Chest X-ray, AP view. Patient: 54 years old, sex F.
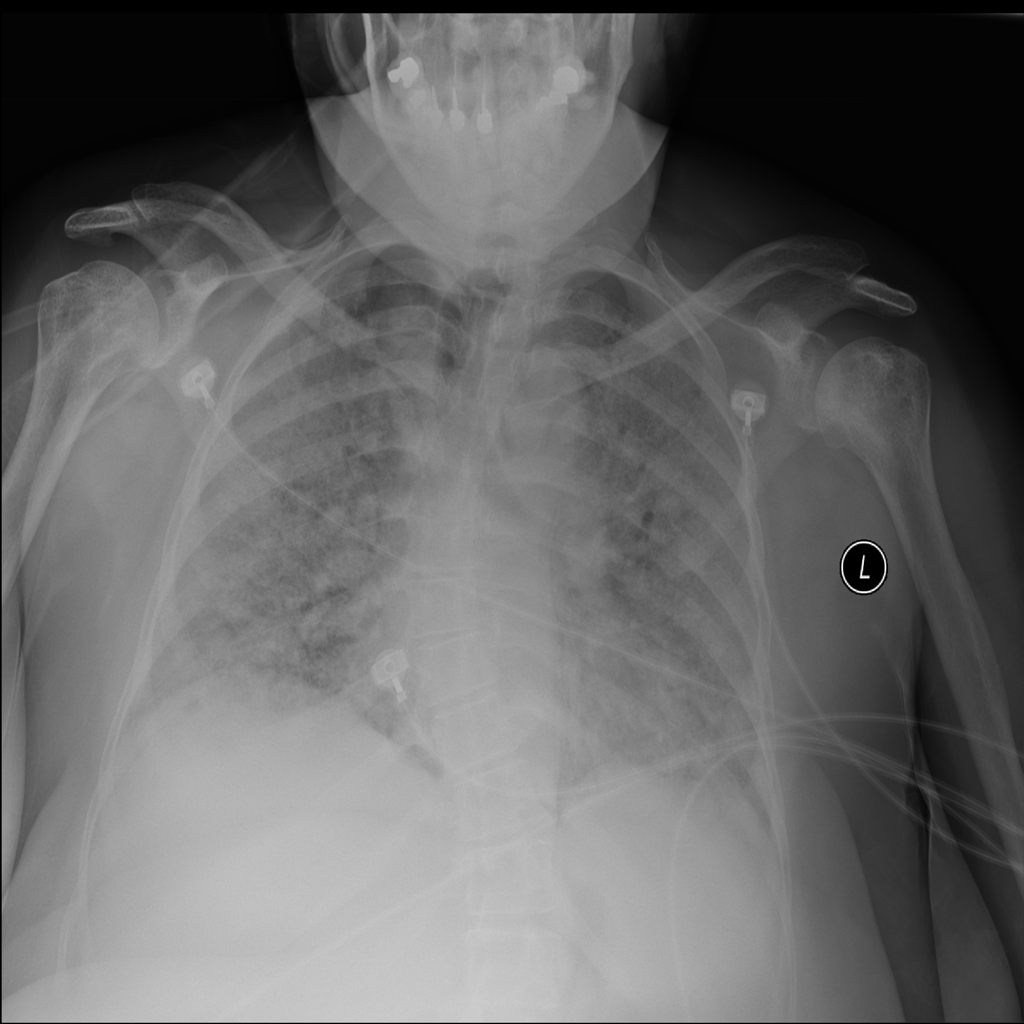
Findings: Infiltration